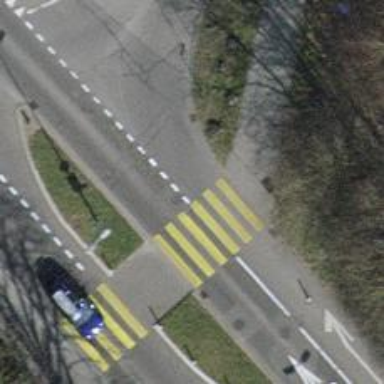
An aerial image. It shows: Crossing on asphalt path.